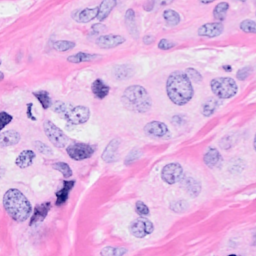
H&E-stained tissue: Breast